Question: (Modifying the question)I have a windows form app in C# which calls into some C++, and I need to add logs that log to some window in visual studio(output tab or the 'immediate window' tab....I don't care which.
I had this post but none of those solutions worked.....
<URL>
A comment below mentions I can turn debugging on, but there is no "debug tab", there are no tabs whatsoever so I am not sure how to enable debugging in the following picture...

thanks,
Dean
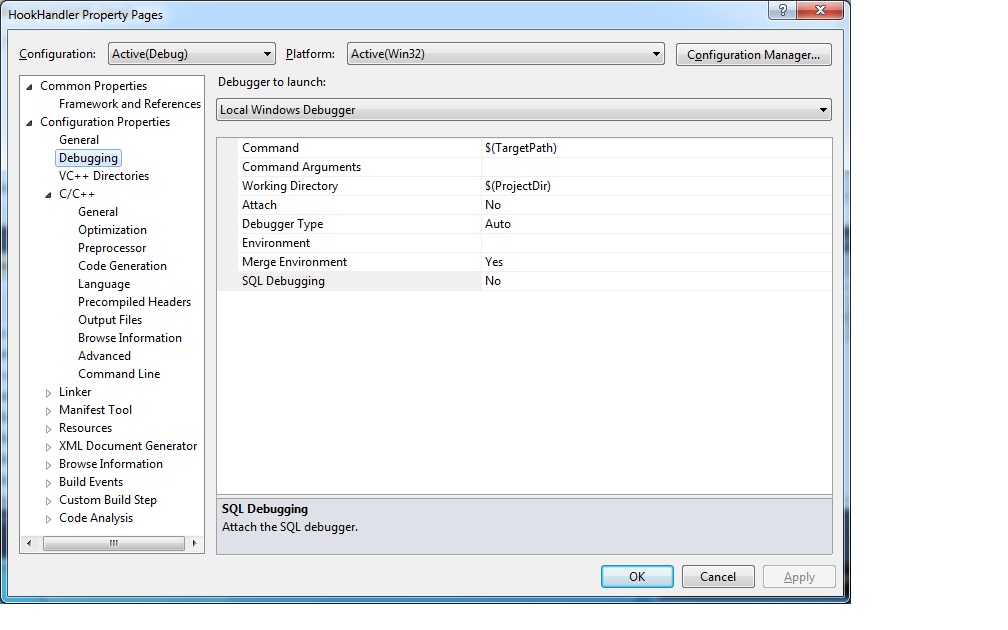
Answer: > I don't see how to set Enable unmanaged debugging either?
On your C# EXE project, not your C++ project. Right-click the C# project, Properties, Debug tab: